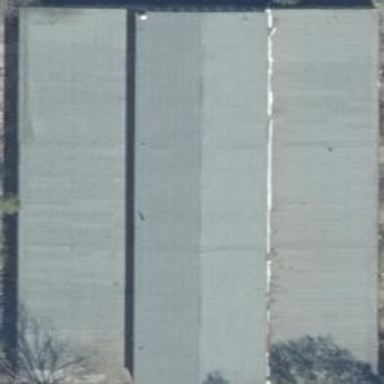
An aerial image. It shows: Industrial building.